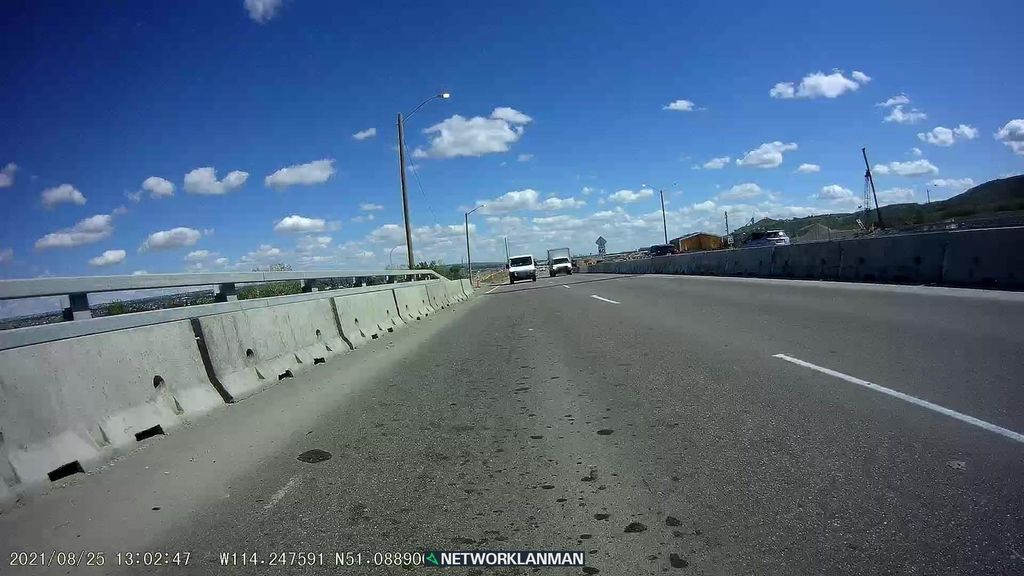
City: calgary